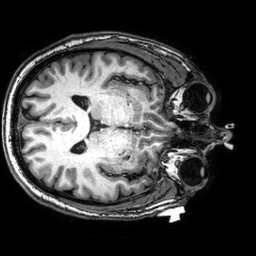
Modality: T1w
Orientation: axial
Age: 35
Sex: male
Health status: healthy